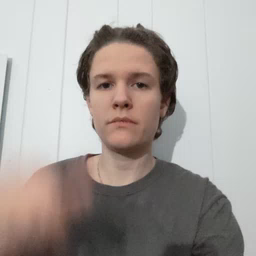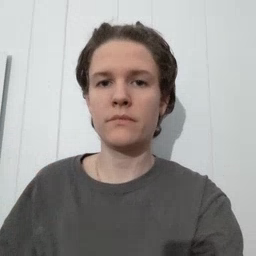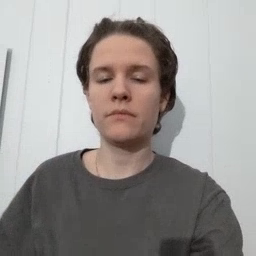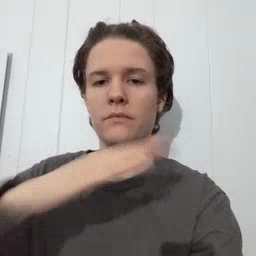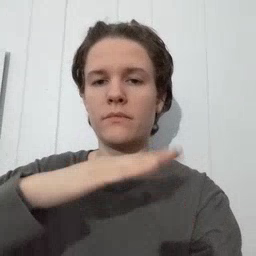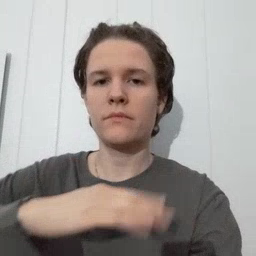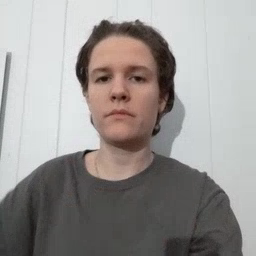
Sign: table